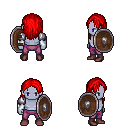
a pixel art fantasy rpg character, male body template, dark elf, purple skin, steel arm armor, magenta pants, red long hairstyle, white cloth bracers, maroon shoes, shield, four views (front, back, left, right), 2x2 character sprite sheet, small pixel art, hard edges, no anti-aliasing